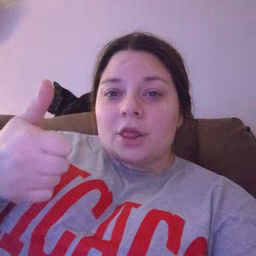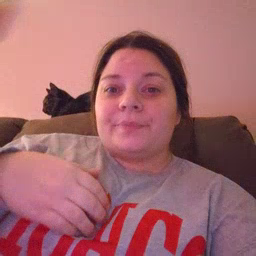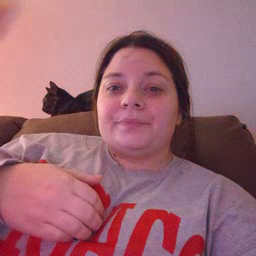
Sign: another